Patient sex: F
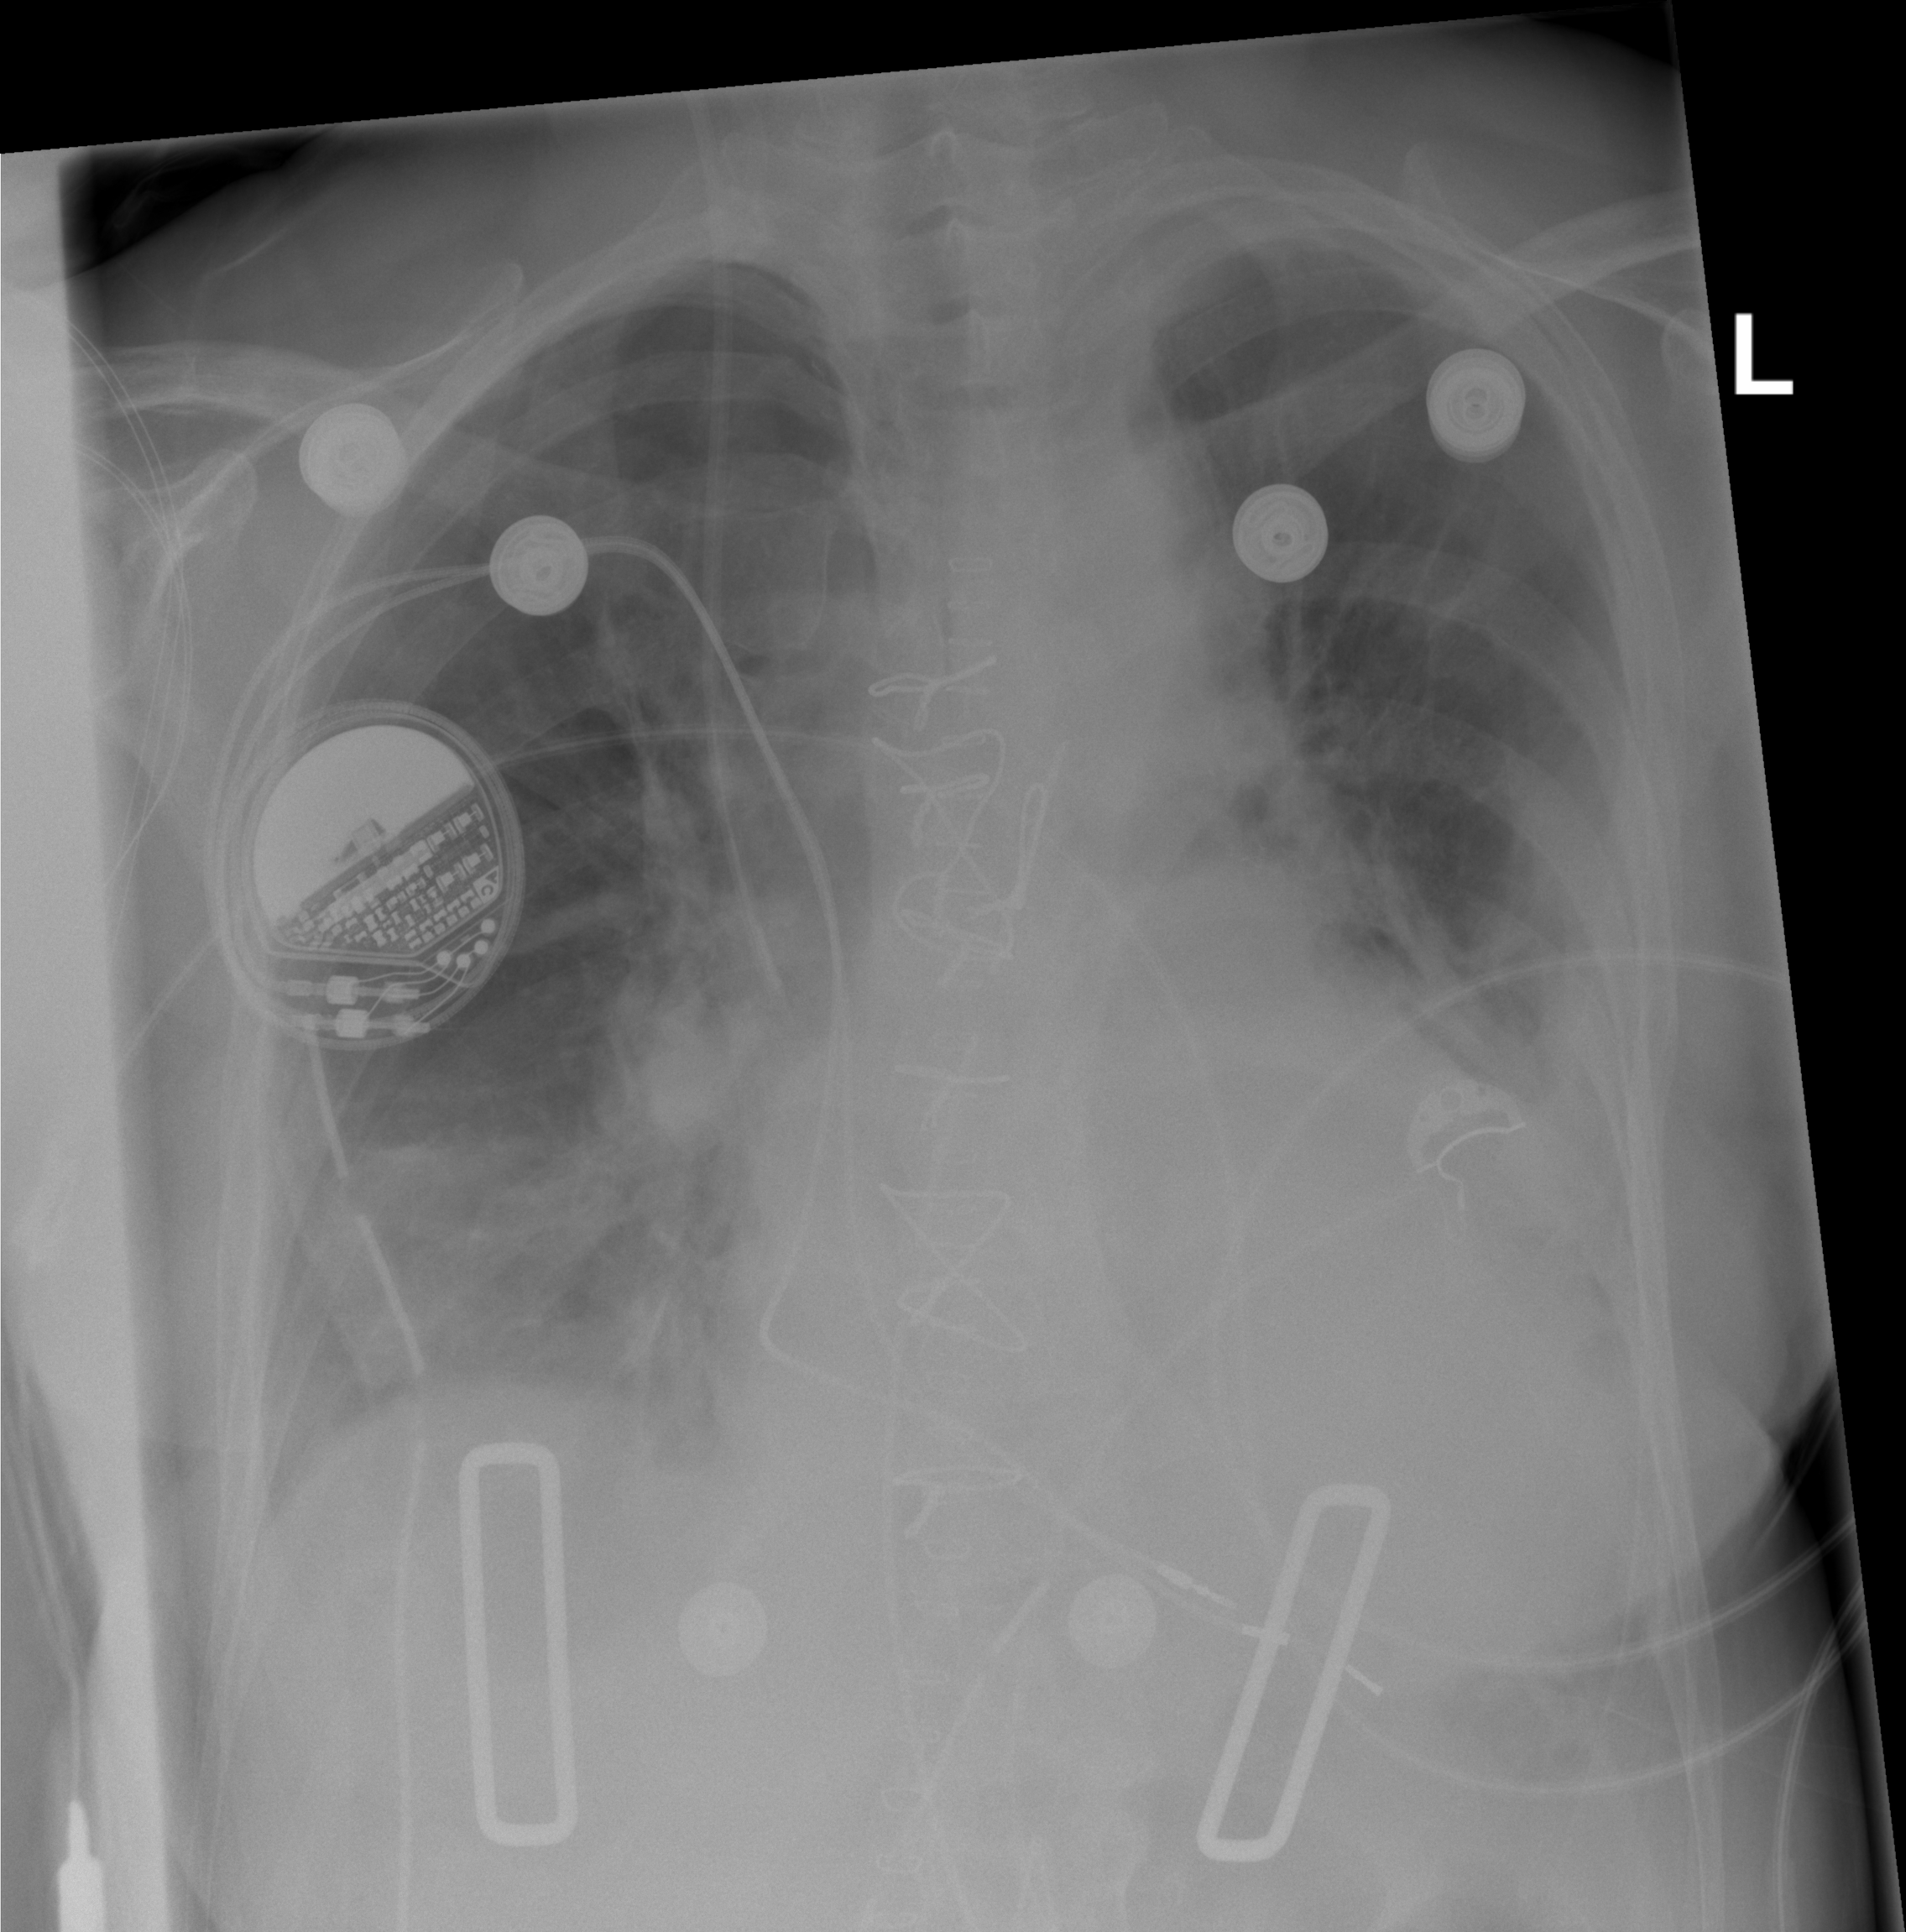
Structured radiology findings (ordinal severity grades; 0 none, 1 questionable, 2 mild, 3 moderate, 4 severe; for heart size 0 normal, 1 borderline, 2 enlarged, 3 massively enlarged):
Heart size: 2
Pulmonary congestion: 2
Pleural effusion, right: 0
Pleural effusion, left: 2
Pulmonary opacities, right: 2
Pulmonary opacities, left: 2
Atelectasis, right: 2
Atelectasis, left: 2